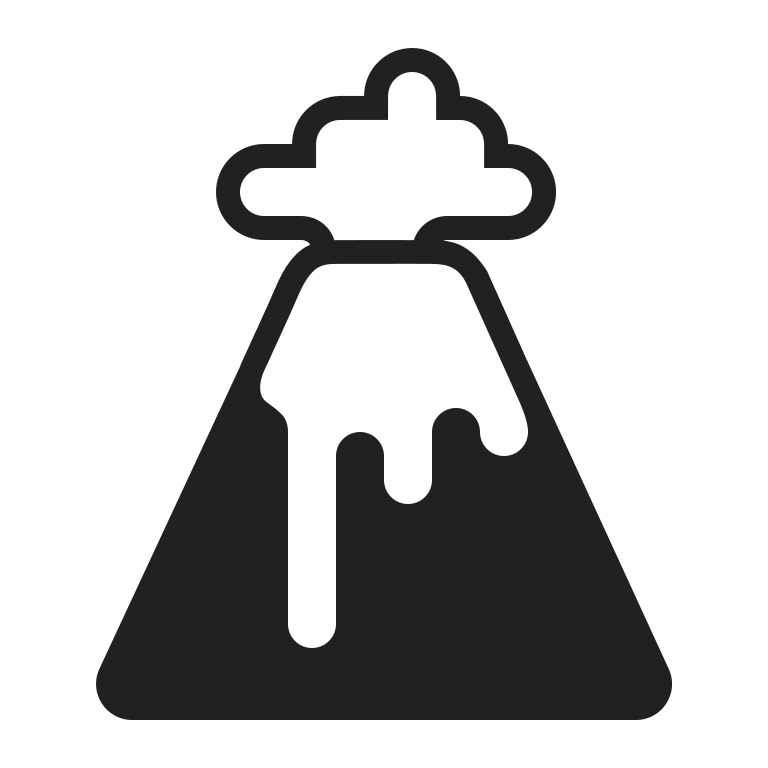
volcano high contrast